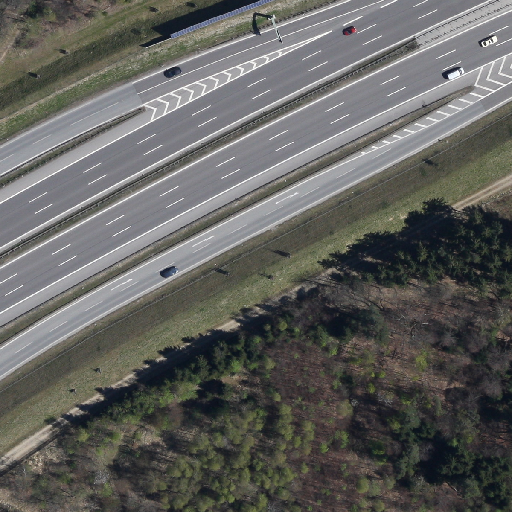
Referring expression: light-duty vehicle